Question: I have a grid and I want to make the values in the first column "clickable" so that they fire a click event. The values in this first column are populated from a sql server query.
What would be the best way to accomplish this?
Below is my grid:
'''
<asp:GridView runat="server" ID="HSMGrid"
AutoGenerateColumns="false"
DataKeyNames="Status"
OnRowCommand="grdvwSearchDepositTransaction_RowCommand" OnRowDataBound="grdSearch_RowDataBound" ShowHeaderWhenEmpty="true"
CssClass="grid" Width="550">
<Columns>
<asp:BoundField DataField="TransactionGroupsEntry.groupID" HeaderText="BatchID" ItemStyle-CssClass="mediumColumn columnCenter" />
<asp:BoundField DataField="TransactionGroupsEntry.bankNumber" HeaderText="Bank" ItemStyle-CssClass="mediumColumn columnCenter" />
<asp:BoundField DataField="TransactionGroupsEntry.branchNumber" HeaderText="Branch" ItemStyle-CssClass="mediumColumn columnCenter" />
<asp:BoundField DataField="TransactionGroupsEntry.cashInTicketAmount" HeaderText="Cash-In Ticket Amount" ItemStyle-CssClass="mediumColumn columnCenter" />
<asp:BoundField DataField="TransactionGroupsEntry.createdBy" HeaderText="Created By" ItemStyle-CssClass="mediumColumn columnCenter" />
<asp:BoundField DataField="TransactionGroupsEntry.dateCreated" HeaderText="Date Created" ItemStyle-CssClass="mediumColumn columnCenter" />
</Columns>
<EmptyDataTemplate>
<span style="font-weight: bold;">No Transactions have been entered</span>
</EmptyDataTemplate>
</asp:GridView>
'''
Edit::
This is what I currently have following the advise of the first answer:

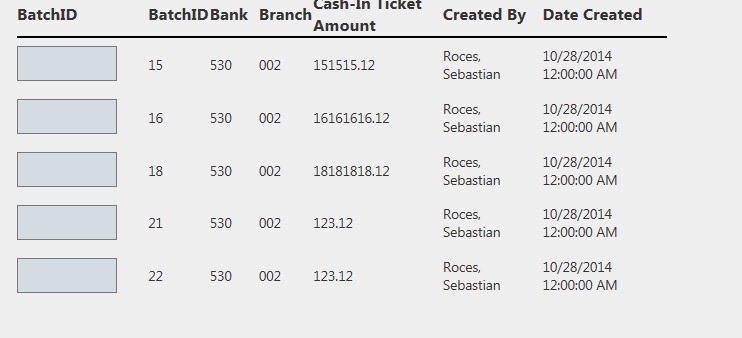
Answer: You would need to convert the first column into a template field. The template field's ItemTemplate would then contain a server side control (i.e LinkButton). This control could then have a server side OnClick event attached to it that would handle the server side logic. Below is an example:
'''
<asp:TemplateField HeaderText="BatchID">
<ItemTemplate>
<asp:LinkButton runat="server" ID="btnBatchId" CommandArgument='<%# DataBinder.Eval(Container.DataItem, "TransactionGroupsEntry.groupID") %>' OnClick="btnBatchId_Click" Text='<%# DataBinder.Eval(Container.DataItem, "TransactionGroupsEntry.groupID") %>' />
</ItemTemplate>
</asp:TemplateField>
'''
In your code behind file your click event could look like the below example. I have added the ability to parse out/get at the id that is associated to the LinkButton:
'''
protected void btnBatchId_Click(object sender, EventArgs e) {
var linkButton = sender as LinkButton;
if (linkButton != null) {
var batchId = 0;
if (int.TryParse(linkButton.CommandArgument, out batchId)) {
// batchId variable should contain a valid integer value
}
}
}
'''